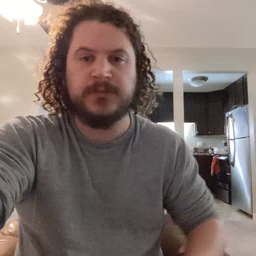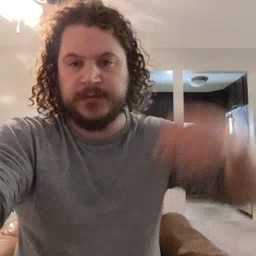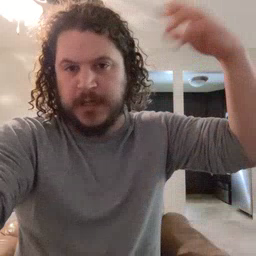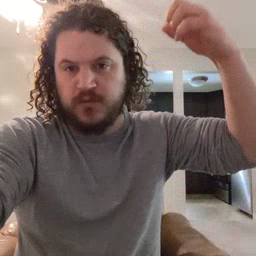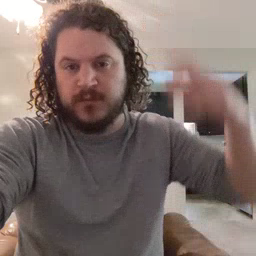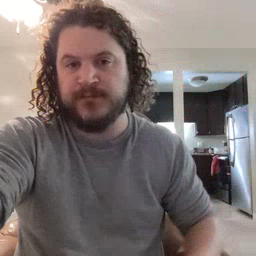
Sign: shower